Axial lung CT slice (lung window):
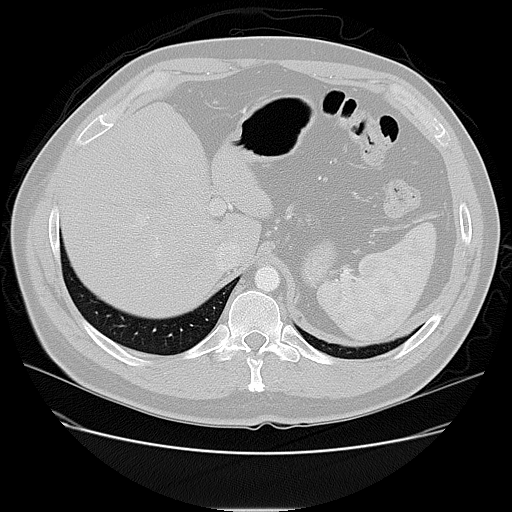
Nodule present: no